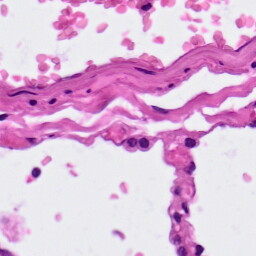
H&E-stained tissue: Lung